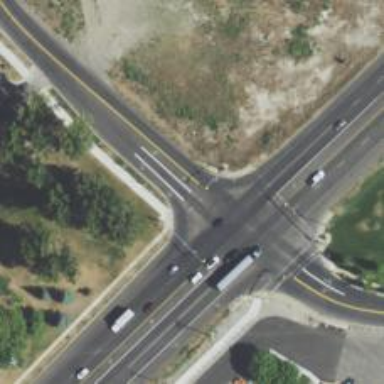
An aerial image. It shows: Crossing road.